Field crop: maize
Growth stage: 2
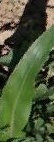
Species: maize